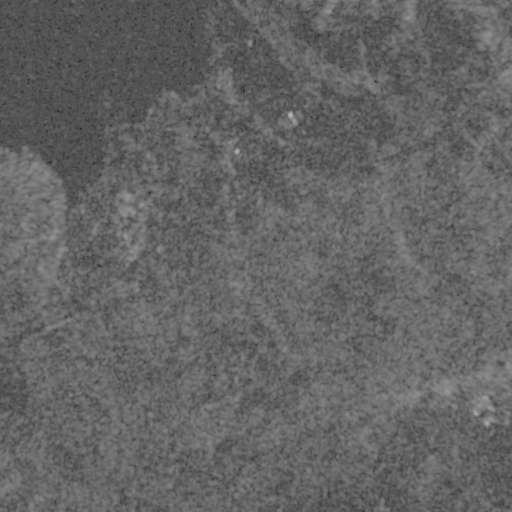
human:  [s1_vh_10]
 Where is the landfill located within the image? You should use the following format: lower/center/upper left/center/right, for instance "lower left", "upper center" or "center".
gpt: The landfill is located in the lower center of the image.
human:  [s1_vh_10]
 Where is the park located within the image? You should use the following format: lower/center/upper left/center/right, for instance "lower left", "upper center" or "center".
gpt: The park is located in the center left of the image.
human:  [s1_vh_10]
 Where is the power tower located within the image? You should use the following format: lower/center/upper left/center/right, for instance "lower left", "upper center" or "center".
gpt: The power tower is located in the lower left of the image.
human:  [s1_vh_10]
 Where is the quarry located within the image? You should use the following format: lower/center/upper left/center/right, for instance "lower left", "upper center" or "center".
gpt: The quarry is located in the lower right of the image.
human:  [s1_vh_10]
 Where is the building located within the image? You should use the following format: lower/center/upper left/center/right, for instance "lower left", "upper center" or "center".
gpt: There is no building in the image.

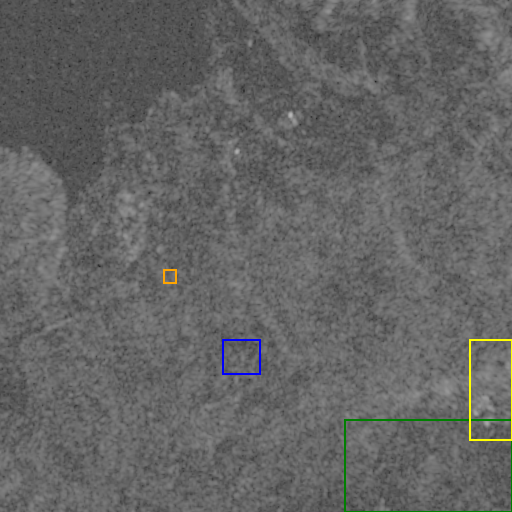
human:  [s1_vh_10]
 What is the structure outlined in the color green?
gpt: The structure outlined in green is a crop field.
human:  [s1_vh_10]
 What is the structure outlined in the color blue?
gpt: The structure outlined in blue is a landfill.
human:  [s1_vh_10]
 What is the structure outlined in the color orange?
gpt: The structure outlined in orange is a park.
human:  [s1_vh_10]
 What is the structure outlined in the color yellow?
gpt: The structure outlined in yellow is a quarry.
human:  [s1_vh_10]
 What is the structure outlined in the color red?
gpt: There is no red outline.